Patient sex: M
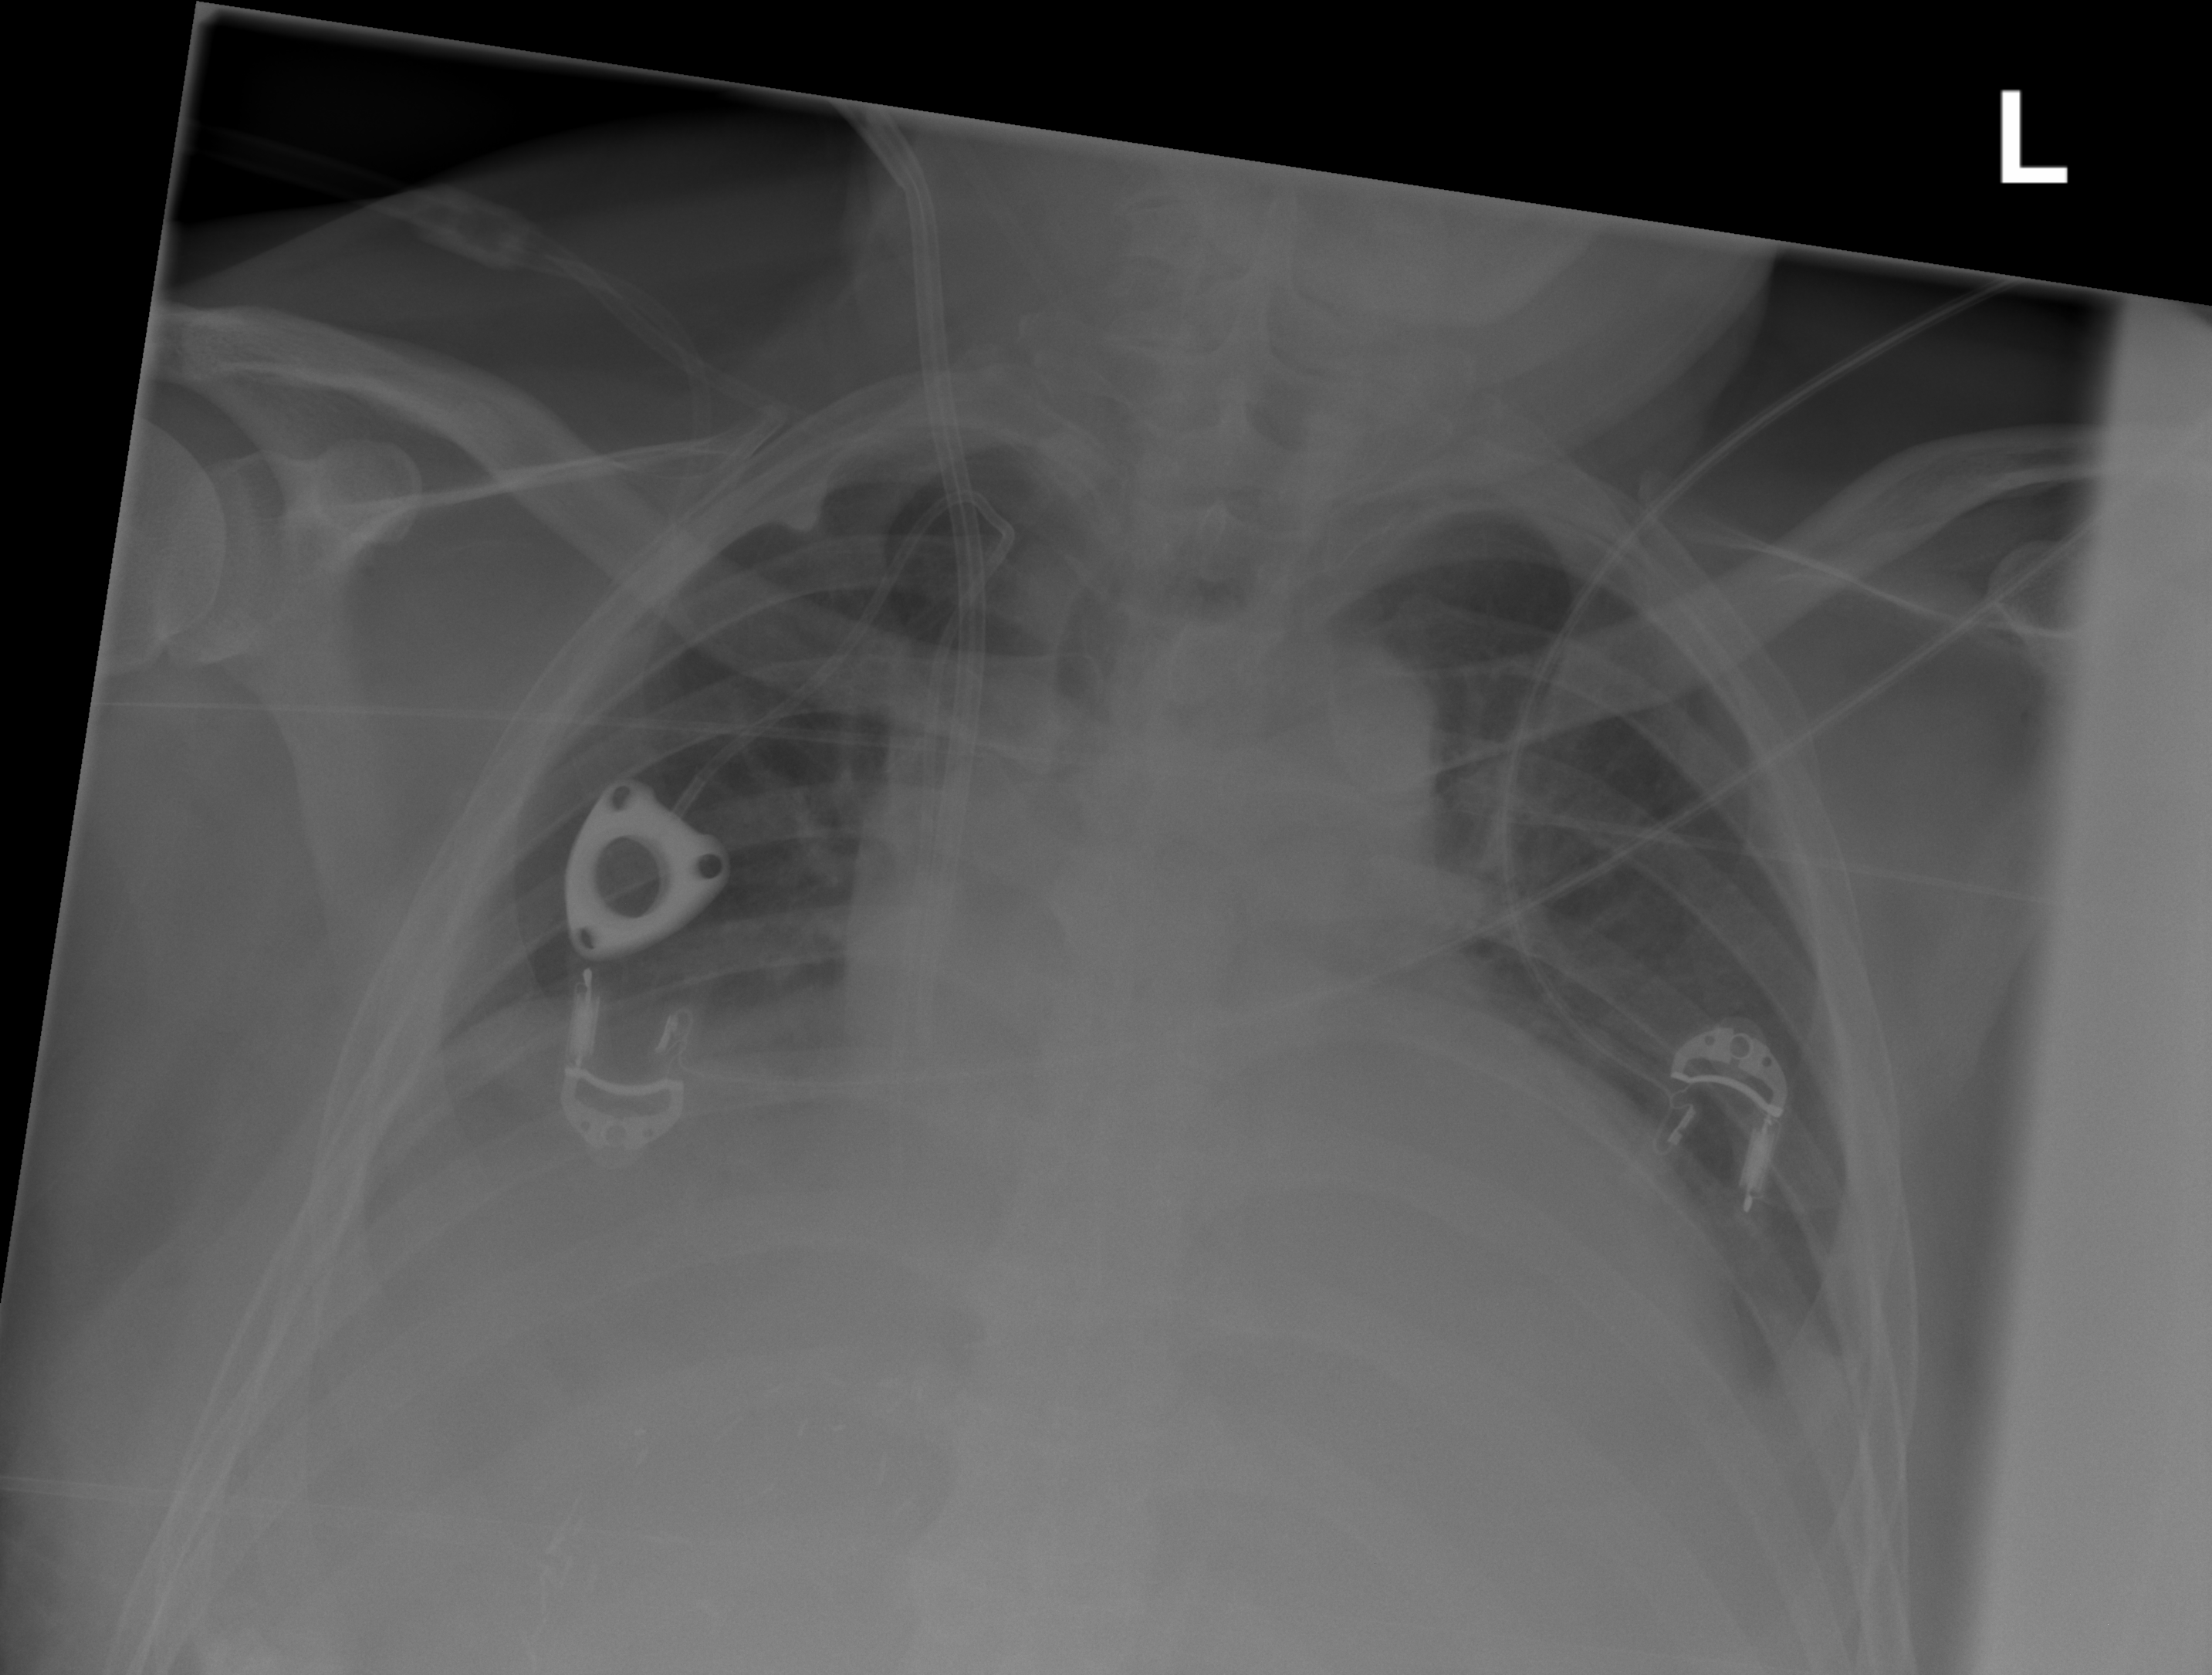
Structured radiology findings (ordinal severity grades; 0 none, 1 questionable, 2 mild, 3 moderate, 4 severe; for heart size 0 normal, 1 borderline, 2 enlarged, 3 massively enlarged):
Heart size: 2
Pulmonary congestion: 0
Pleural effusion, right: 2
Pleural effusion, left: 2
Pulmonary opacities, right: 0
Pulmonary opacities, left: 0
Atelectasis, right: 2
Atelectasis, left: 2